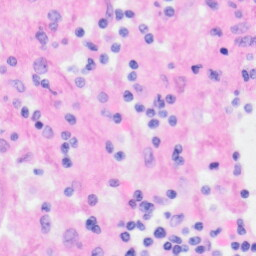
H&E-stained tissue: Kidney